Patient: sex M, age 57
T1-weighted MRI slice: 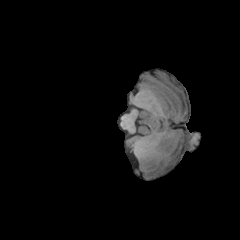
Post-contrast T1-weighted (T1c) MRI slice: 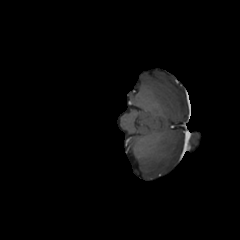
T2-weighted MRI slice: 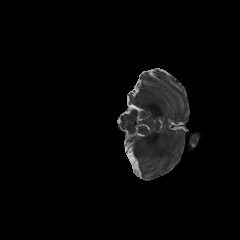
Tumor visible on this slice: no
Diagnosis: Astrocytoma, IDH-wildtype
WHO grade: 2